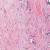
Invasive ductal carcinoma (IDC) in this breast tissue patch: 1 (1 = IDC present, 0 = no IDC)